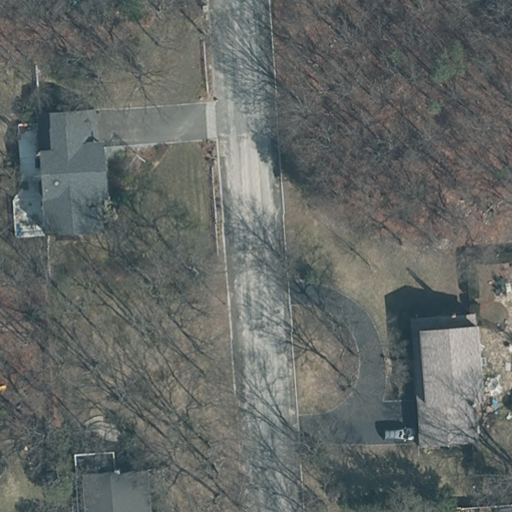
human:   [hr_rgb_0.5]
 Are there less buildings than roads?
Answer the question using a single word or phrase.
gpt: no

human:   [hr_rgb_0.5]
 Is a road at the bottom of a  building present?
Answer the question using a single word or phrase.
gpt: no

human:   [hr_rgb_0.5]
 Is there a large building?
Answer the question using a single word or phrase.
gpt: no

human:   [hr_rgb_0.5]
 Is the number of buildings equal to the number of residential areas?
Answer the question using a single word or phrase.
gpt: no

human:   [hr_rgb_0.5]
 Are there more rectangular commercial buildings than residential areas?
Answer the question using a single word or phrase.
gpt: no

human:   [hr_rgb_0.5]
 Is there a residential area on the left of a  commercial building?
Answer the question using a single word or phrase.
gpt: no

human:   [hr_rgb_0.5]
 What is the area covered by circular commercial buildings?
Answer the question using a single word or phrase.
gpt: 0m2

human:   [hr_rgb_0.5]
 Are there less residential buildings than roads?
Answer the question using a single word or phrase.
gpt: no

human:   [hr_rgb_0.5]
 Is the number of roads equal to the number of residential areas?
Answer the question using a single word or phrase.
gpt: yes

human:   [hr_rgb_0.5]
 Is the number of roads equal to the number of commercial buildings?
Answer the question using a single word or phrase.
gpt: no

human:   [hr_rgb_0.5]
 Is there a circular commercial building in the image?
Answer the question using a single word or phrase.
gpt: no

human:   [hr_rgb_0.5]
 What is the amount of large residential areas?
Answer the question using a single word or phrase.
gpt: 1

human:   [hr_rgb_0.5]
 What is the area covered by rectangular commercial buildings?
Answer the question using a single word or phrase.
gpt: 0m2

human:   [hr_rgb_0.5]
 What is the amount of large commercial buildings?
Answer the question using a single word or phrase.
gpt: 0

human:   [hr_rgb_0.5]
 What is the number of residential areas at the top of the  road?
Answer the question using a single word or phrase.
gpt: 1

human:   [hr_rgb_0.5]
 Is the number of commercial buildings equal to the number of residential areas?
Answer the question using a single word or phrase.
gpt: no

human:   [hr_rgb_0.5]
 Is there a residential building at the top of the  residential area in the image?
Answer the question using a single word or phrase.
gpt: no

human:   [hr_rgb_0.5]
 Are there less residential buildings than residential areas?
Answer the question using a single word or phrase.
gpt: no

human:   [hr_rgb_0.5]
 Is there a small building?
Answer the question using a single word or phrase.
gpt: no

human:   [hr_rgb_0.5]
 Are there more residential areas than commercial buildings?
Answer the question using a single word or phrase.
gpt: yes

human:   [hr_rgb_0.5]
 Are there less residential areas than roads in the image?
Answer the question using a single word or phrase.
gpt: no

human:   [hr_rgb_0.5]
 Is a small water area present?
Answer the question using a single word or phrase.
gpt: no

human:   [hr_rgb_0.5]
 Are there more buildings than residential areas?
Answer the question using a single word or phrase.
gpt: yes

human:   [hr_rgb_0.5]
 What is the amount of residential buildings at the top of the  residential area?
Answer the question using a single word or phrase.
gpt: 0

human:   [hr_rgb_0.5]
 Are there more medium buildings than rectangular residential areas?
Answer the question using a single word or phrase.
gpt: yes

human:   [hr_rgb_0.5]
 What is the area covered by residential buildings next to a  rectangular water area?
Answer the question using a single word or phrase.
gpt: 0m2

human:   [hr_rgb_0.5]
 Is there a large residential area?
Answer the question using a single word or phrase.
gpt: yes

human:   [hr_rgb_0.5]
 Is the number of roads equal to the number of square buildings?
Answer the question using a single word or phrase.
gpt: no

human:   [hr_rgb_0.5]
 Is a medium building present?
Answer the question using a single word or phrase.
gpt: yes

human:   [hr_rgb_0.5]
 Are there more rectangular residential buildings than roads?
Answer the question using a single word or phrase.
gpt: no

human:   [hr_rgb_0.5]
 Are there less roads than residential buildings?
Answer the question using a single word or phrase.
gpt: yes

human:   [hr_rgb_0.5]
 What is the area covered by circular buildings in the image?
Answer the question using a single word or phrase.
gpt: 0m2

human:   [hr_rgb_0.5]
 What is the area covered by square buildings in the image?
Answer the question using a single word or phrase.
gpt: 0m2

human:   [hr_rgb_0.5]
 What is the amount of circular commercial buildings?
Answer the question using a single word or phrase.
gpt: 0

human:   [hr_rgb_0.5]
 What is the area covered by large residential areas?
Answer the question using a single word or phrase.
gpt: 10639m2

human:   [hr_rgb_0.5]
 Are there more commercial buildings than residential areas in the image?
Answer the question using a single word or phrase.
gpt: no